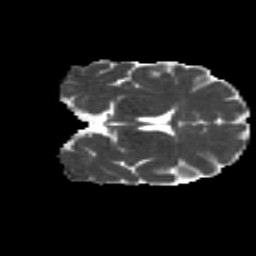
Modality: MD
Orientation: coronal
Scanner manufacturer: siemens
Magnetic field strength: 3 T
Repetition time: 4.16 s
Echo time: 0.0806 s